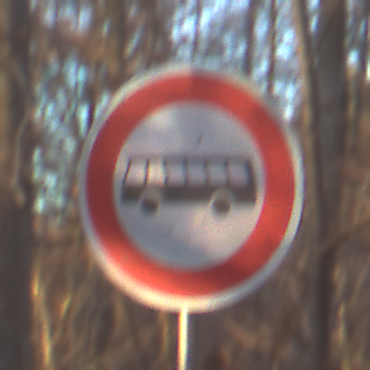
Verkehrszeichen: VerbotKraftomnibusse
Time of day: SunriseSunset
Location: Outdoor (Nature)
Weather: Clear
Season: Autumn
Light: Natural